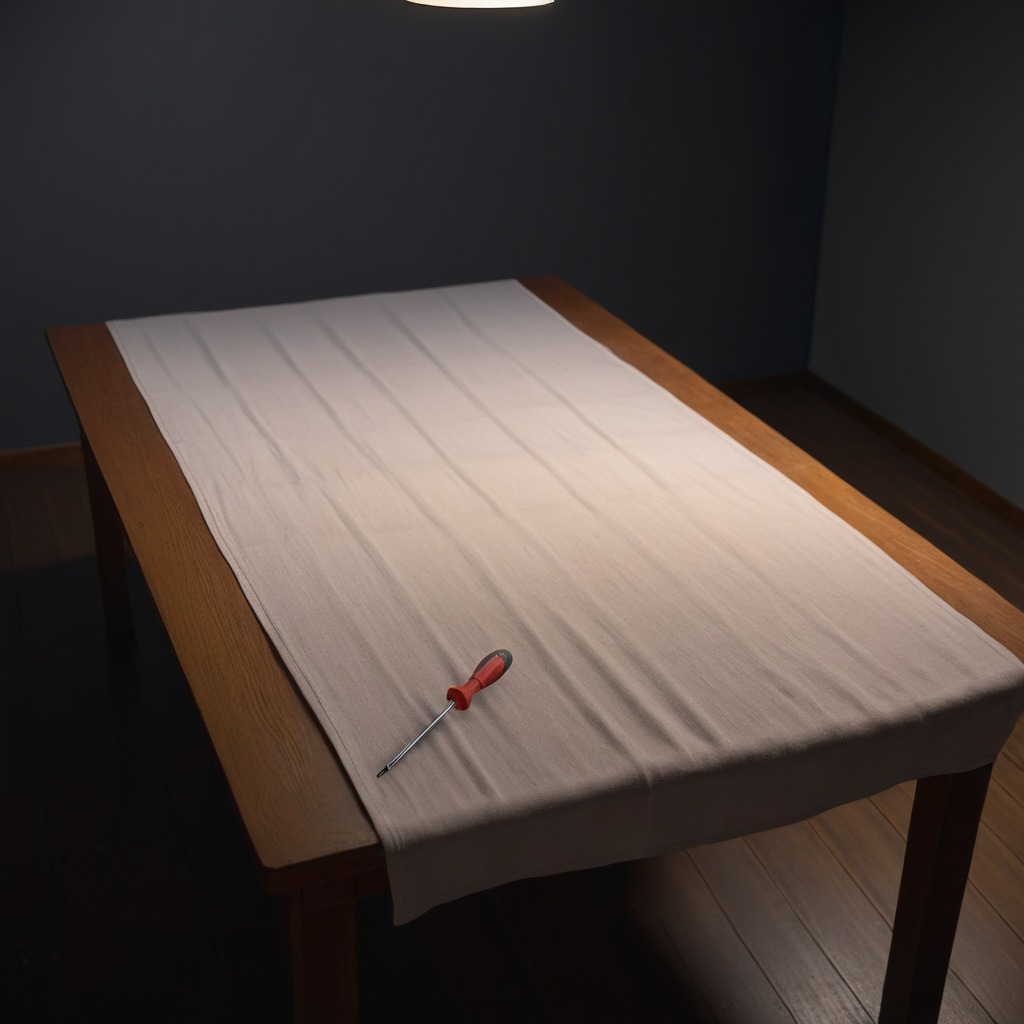
A screwdriver lies on the wooden table inside a workshop at night.